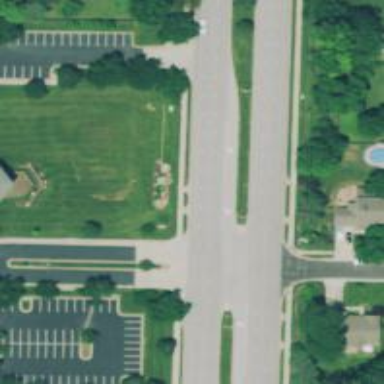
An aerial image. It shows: Road with dash markings.